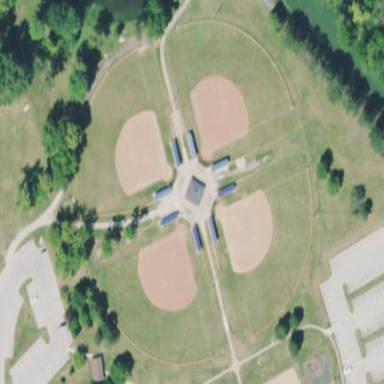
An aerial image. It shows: Baseball pitch for leisure land activities.